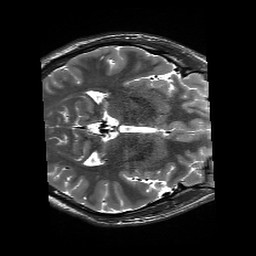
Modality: T2w
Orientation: axial
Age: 20
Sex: male
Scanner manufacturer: siemens
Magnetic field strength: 3 T
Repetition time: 13.52 s
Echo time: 0.088 s